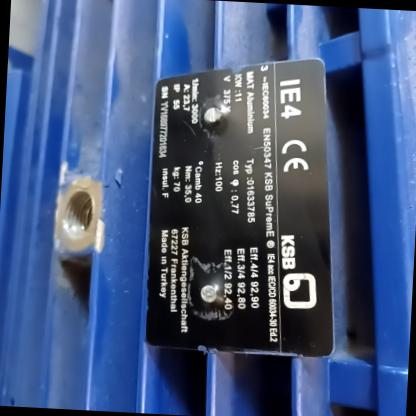
Klasa: tabliczka-znamionowa